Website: apple
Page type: customer-info-address
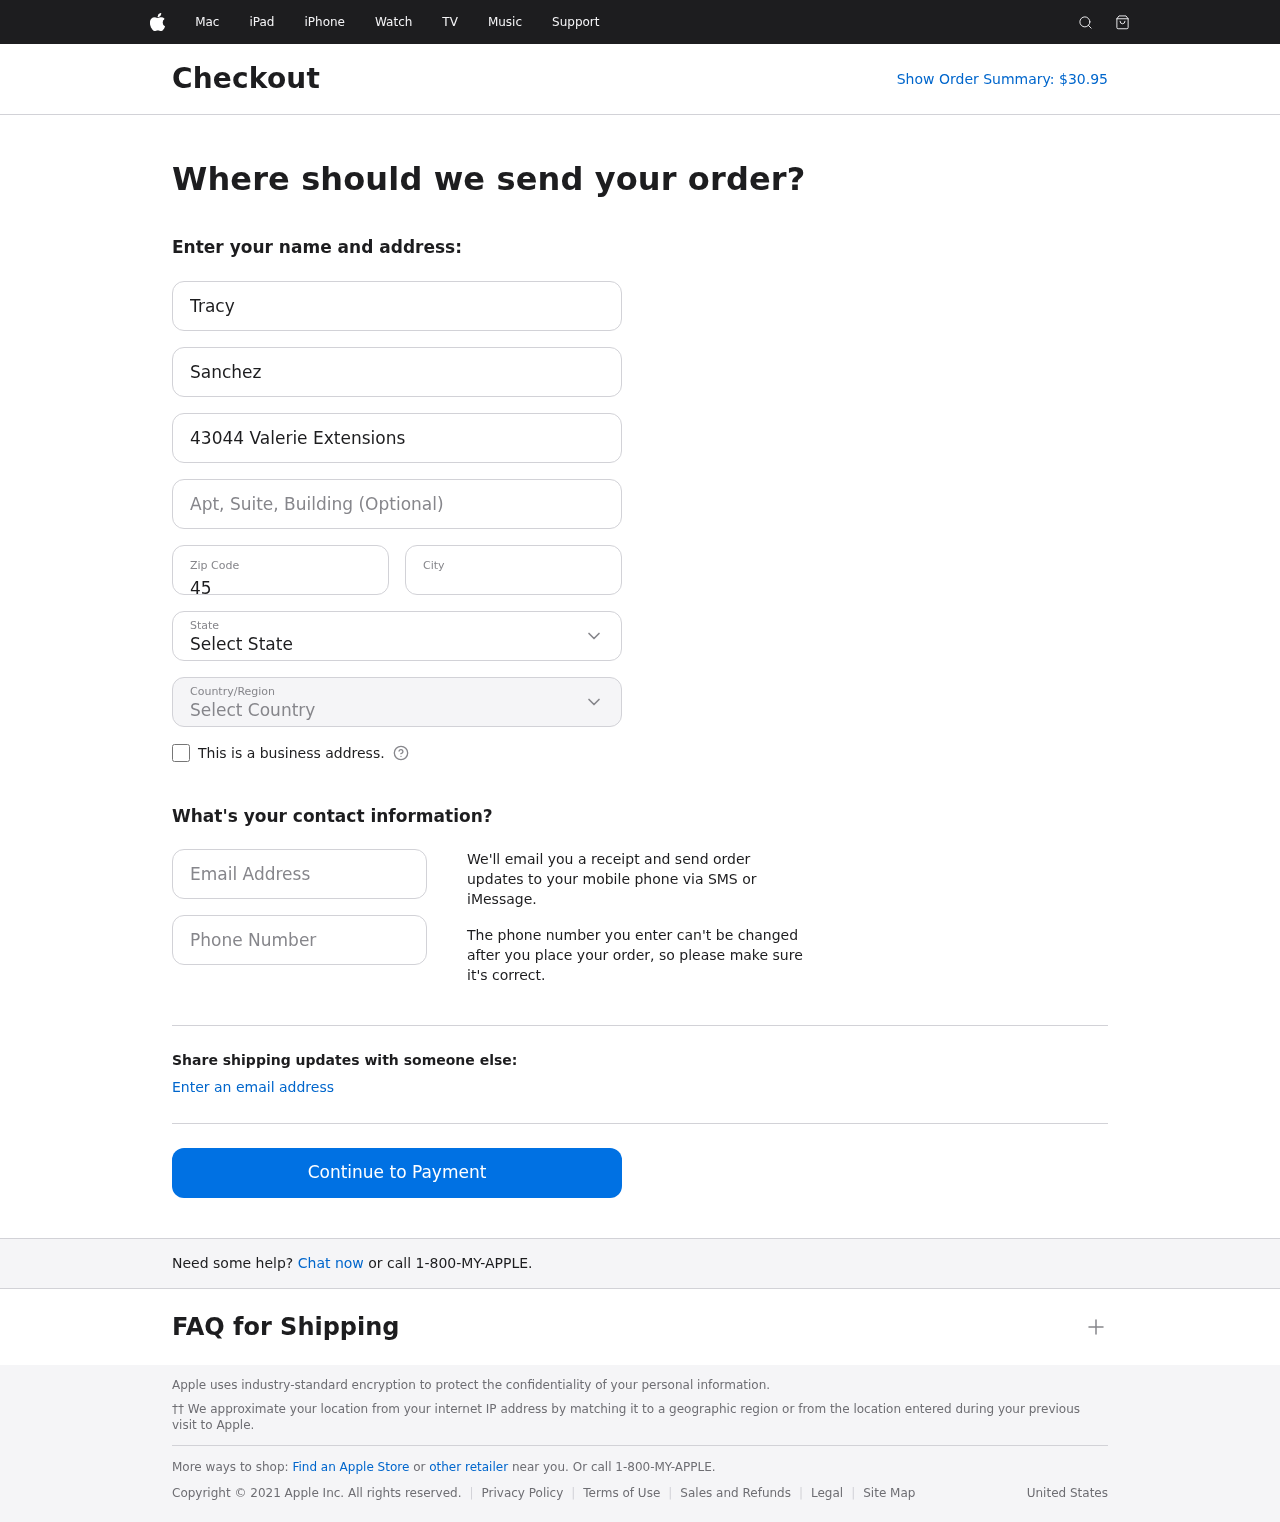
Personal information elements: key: PII_CITY
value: Reneemouth
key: PII_COUNTRY
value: United States
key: PII_EMAIL
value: tracysanchez@yahoo.com
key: PII_FIRSTNAME
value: Tracy
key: PII_LASTNAME
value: Sanchez
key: PII_PHONE
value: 4154750333
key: PII_POSTCODE
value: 45409
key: PII_STATE
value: Idaho
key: PII_STREET
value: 43044 Valerie Extensions
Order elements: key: ORDER_TOTAL
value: Show Order Summary: $30.95